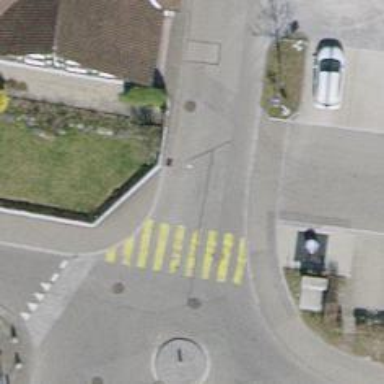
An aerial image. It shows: Uncontrolled zebra crossing on the road.